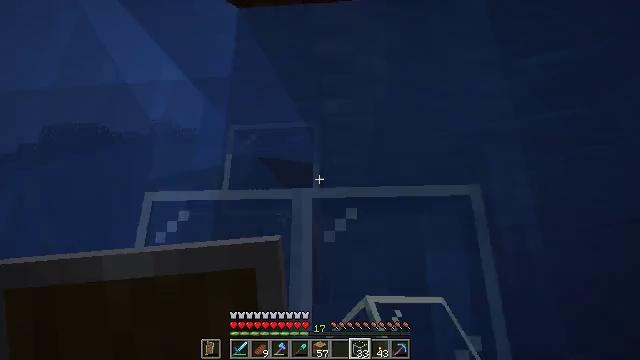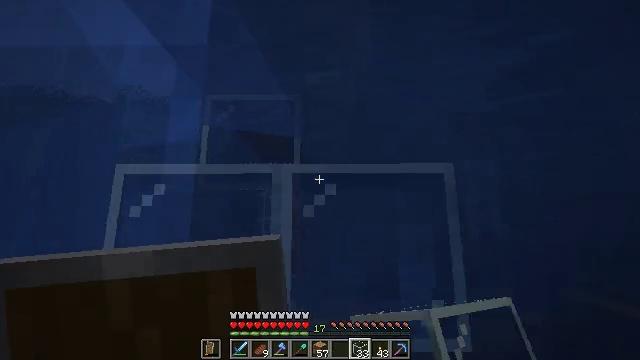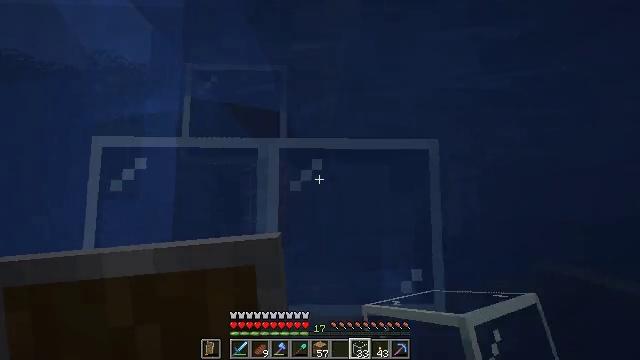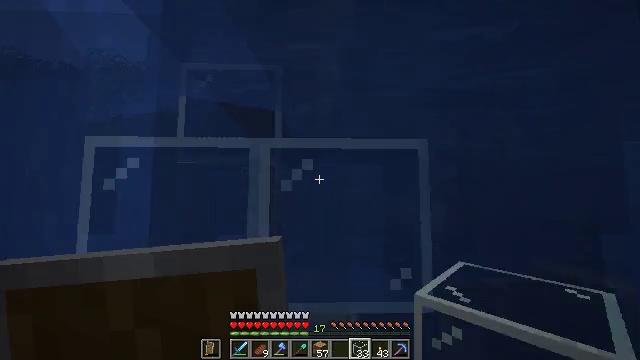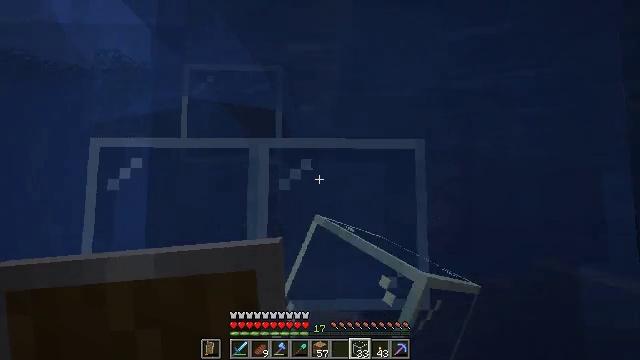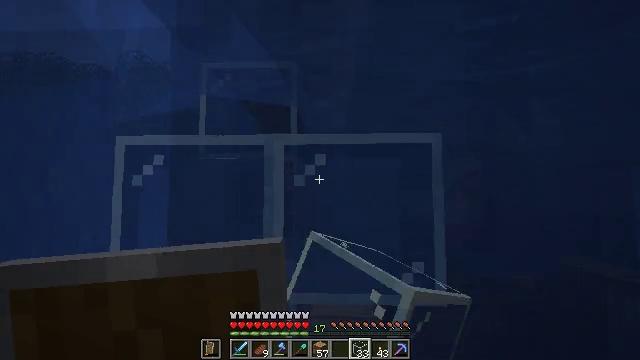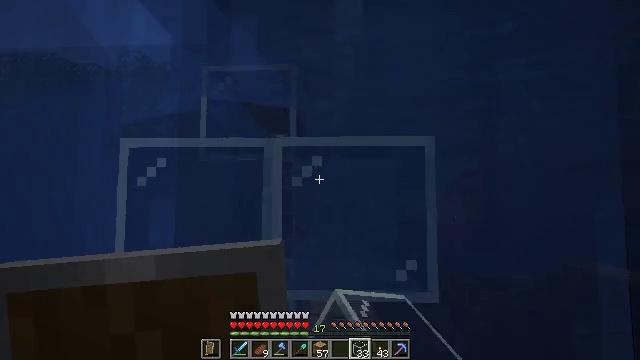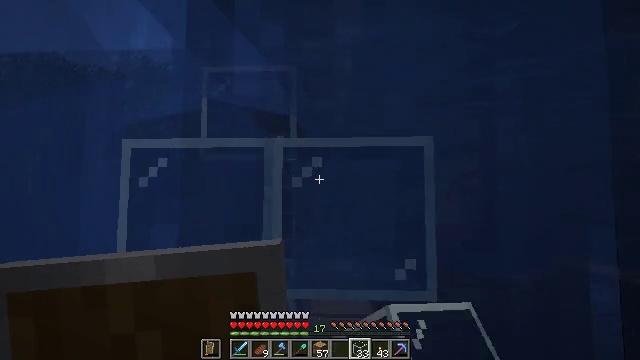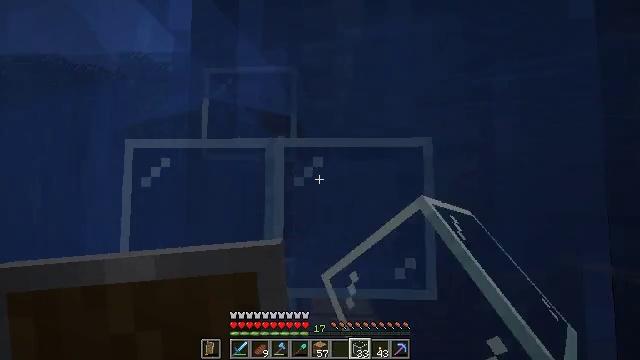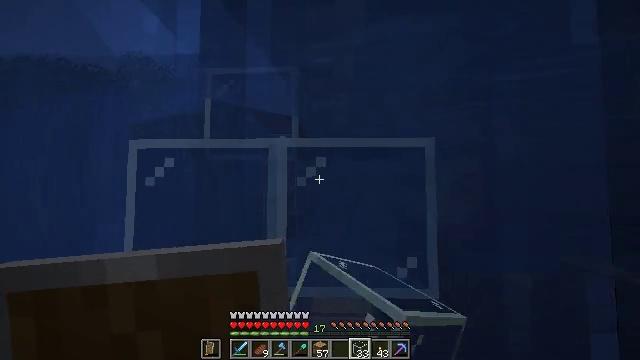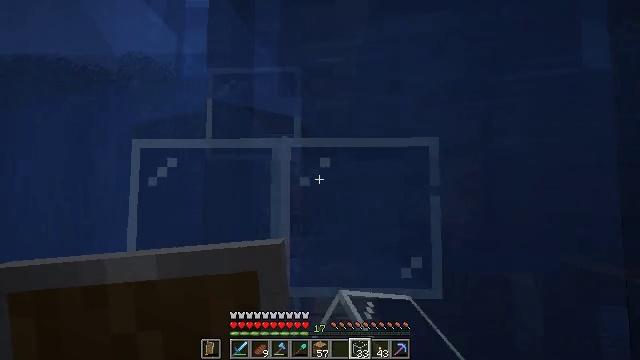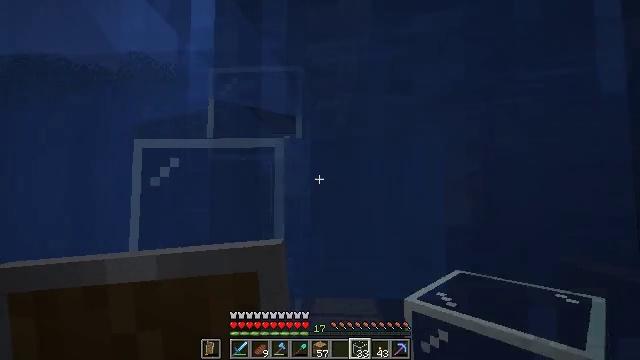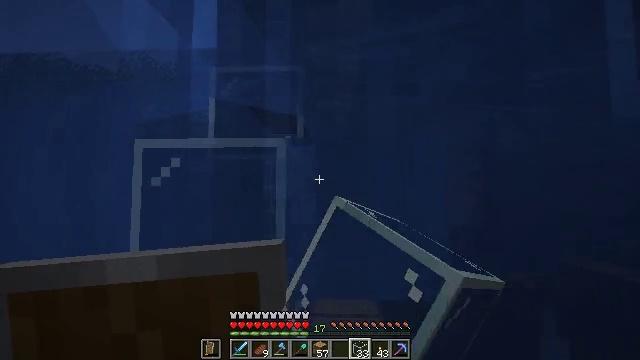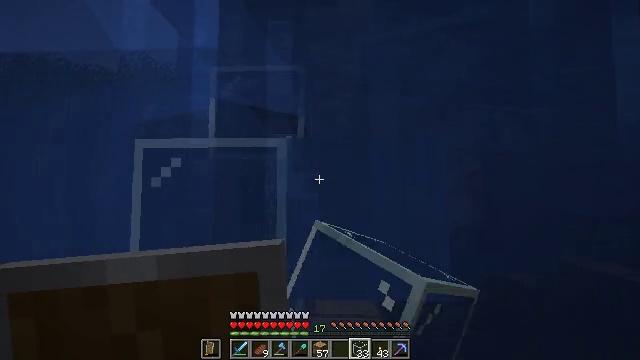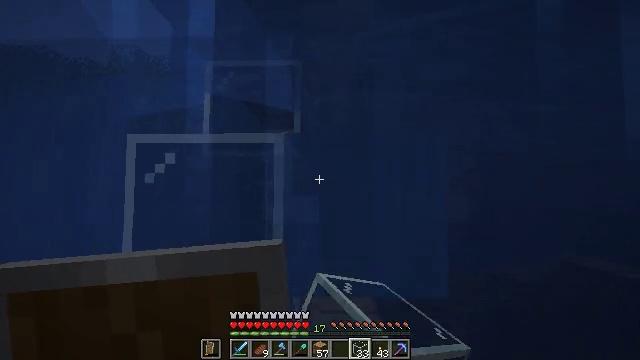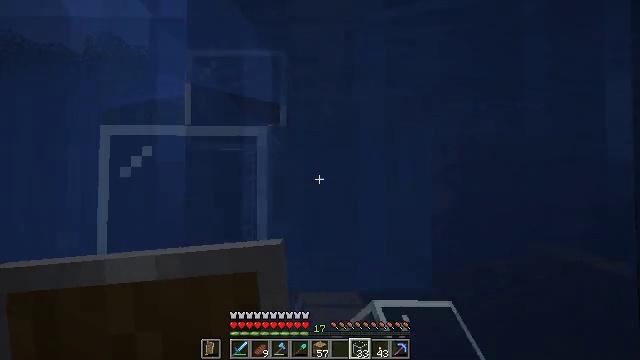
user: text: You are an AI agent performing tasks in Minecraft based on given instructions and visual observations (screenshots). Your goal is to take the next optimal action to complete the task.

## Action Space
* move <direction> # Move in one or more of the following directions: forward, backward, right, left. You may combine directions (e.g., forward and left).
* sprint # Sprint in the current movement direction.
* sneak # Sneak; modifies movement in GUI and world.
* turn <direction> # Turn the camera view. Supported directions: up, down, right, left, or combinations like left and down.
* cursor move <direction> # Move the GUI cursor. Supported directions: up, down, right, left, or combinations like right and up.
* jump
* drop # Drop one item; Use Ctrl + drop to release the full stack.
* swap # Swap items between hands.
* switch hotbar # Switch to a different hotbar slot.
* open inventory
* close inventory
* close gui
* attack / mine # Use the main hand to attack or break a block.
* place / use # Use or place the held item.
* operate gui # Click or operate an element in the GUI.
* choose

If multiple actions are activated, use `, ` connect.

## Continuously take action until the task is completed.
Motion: motion action
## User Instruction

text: Remove the glass to use the space.
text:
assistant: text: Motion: move forward and move right, turn right and down
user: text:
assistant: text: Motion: move forward and move right, turn right and down
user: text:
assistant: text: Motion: move right, attack / mine
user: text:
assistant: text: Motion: attack / mine
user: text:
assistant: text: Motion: turn left and down, attack / mine
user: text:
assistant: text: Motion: attack / mine
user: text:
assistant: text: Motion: move forward, attack / mine
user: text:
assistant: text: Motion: move forward, attack / mine
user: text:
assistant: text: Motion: move forward, attack / mine
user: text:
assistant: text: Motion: move forward, attack / mine
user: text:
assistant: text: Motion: move forward, attack / mine
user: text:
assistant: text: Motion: move forward, attack / mine
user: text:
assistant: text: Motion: move forward, attack / mine
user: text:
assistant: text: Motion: move forward and move right, turn right, attack / mine
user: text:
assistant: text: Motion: move forward and move right, turn right and down, attack / mine
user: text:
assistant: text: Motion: attack / mine